Aerial crown-view tile of a tropical tree (Barro Colorado Island, Panama), acquired 20250317:
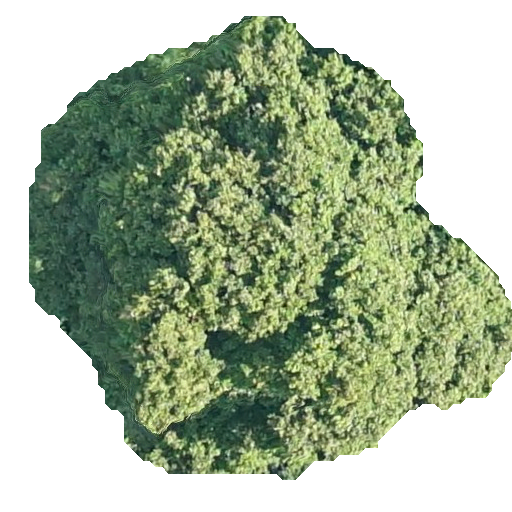
Species: Prioria copaifera
GBIF accepted scientific name: Prioria copaifera
Crown area: 231.493 m²